【题型】填空题　【知识点】解析几何　【难度】medium
已知定圆$M:(x-1)^2+y^2=16$，点$A$是圆$M$所在平面内一定点，点$P$\\
是圆$M$上的动点，若线段$PA$的中垂线交直线$PM$于点$Q$，则点$Q$的轨迹可能是：①椭圆；②双曲线；③\\
抛物线；④圆；⑤直线；⑥一个点.其中所有可能的结果有\underline{\qquad}.
【解答】
\noindent \textbf{【答案】} \textcircled{1}\textcircled{2}\textcircled{4}\textcircled{6}

\vspace{0.5em}
\noindent \textbf{【分析】} $Q$是线段$PA$的中垂线上的点，可得$|QA|=|PQ|$．对点$A$的位置分类讨论，利用线段垂直平分线的定\\
义与性质、圆锥曲线的定义即可判断出结论．

\vspace{0.5em}
\noindent \textbf{【详解】} 解：$\because Q$是线段$PA$的中垂线上的点，$\therefore |QA|=|PQ|$，

\vspace{0.5em}
\noindent （1）若$A$在圆$M$内部，且不为圆心，则$|MA|<4$，$|QM|+|QA|=|QM|+|QP|=4$，\\
$\therefore Q$点轨迹是以$M$，$A$为焦点的椭圆．

\noindent （2）若$A$在圆$M$外部，则$||QA|-|QM||=||PQ|-|QM||=|PM|=4$，$|MA|>4$，\\
$\therefore Q$点轨迹是以$A$，$M$为焦点的双曲线．

\noindent （3）若$A$在圆$M$上，则$PA$的中垂线恒过圆心$M$，\\
即$Q$的轨迹为点$M$．

\vspace{0.5em}
\noindent （4）若$A$为圆$M$的圆心，即$A$与$M$重合时，$Q$为半径$PM$的中点，\\
$\therefore Q$点轨迹是以$M$为圆心，以$2$为半径的圆．

\vspace{0.5em}
\noindent 综上，$Q$点轨迹可能是①②④⑥四种情况．\\
故答案为：\textcircled{1}\textcircled{2}\textcircled{4}\textcircled{6}
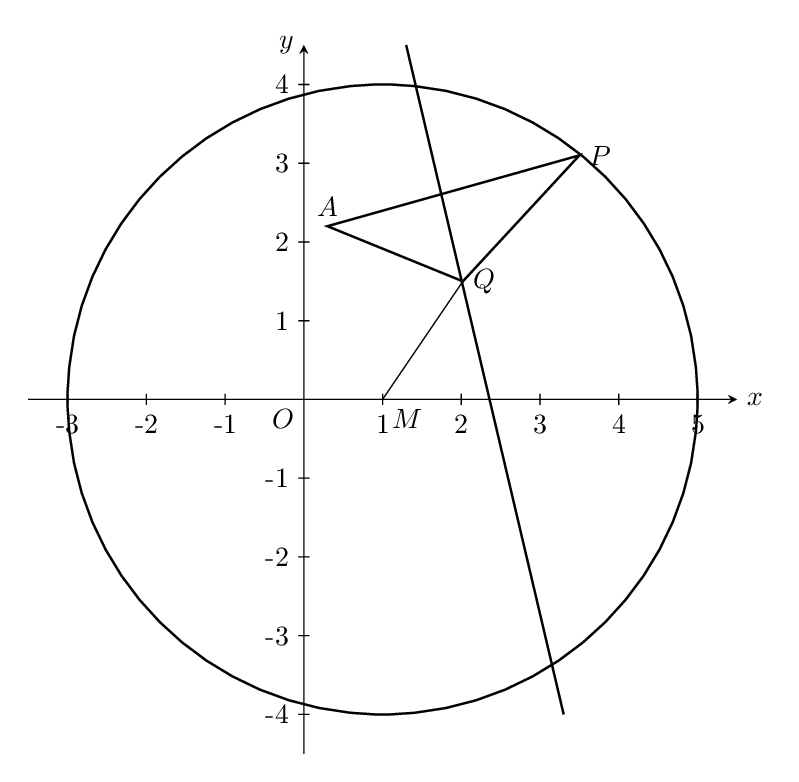
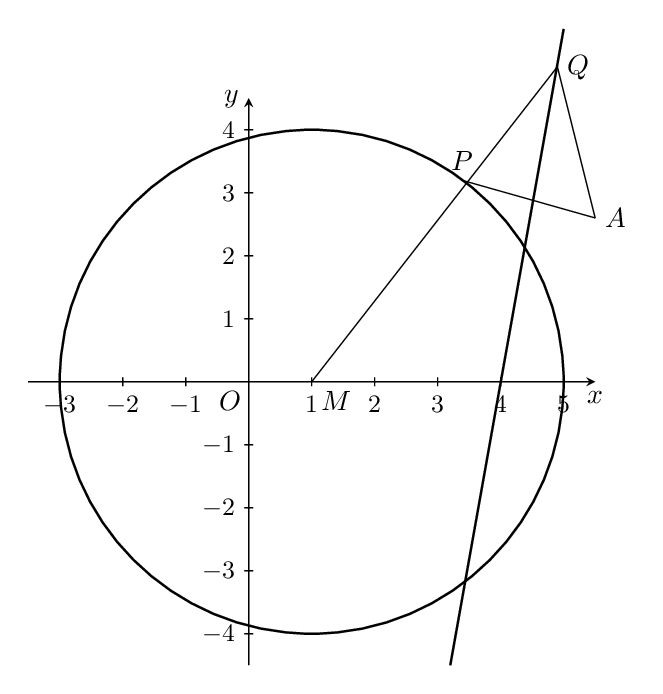